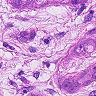
Metastatic tissue present: yes